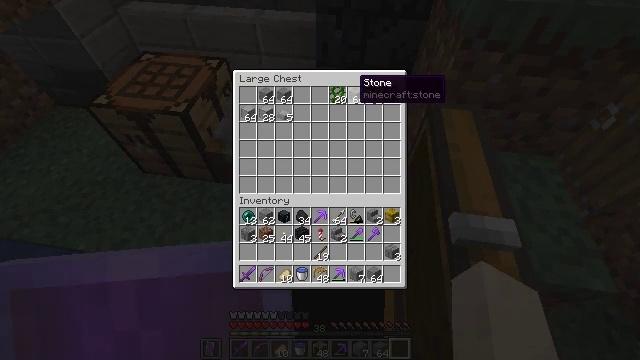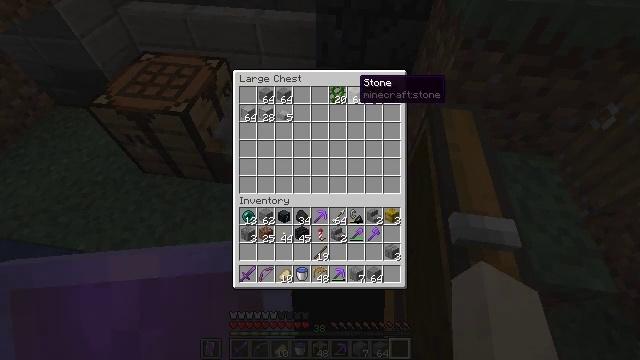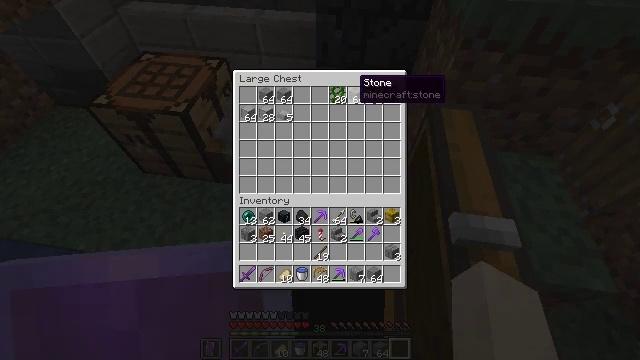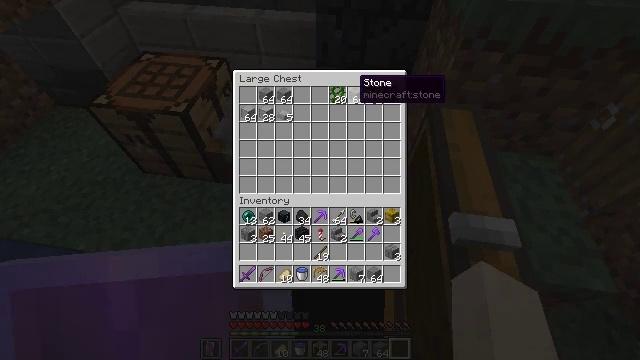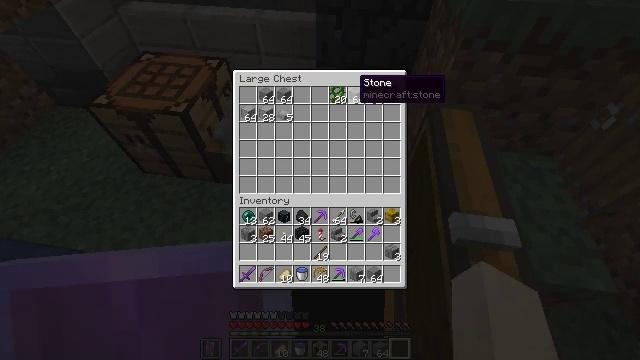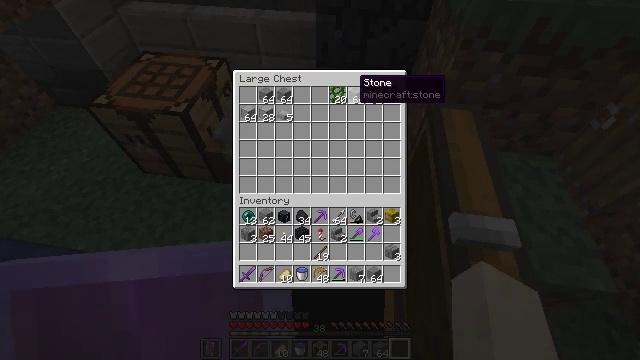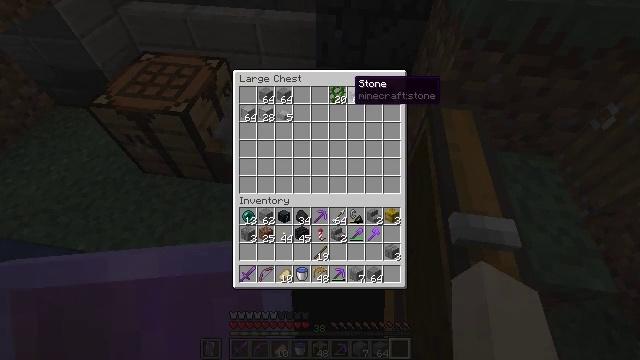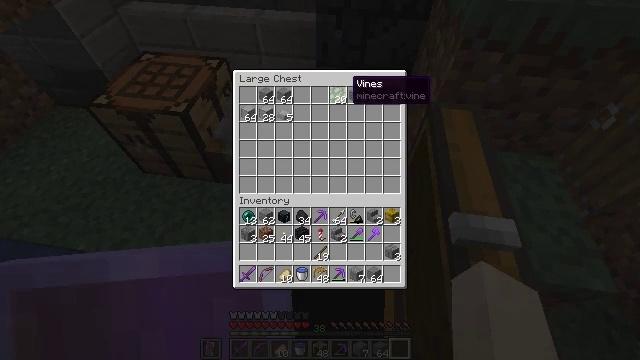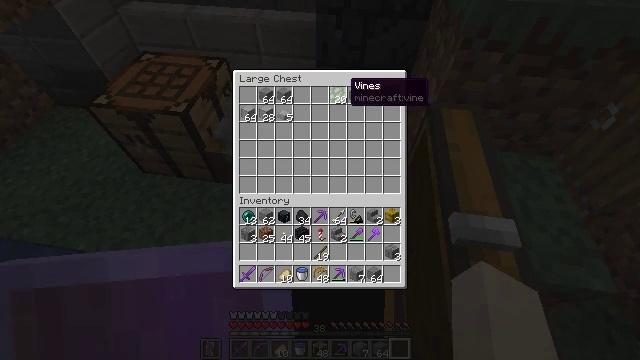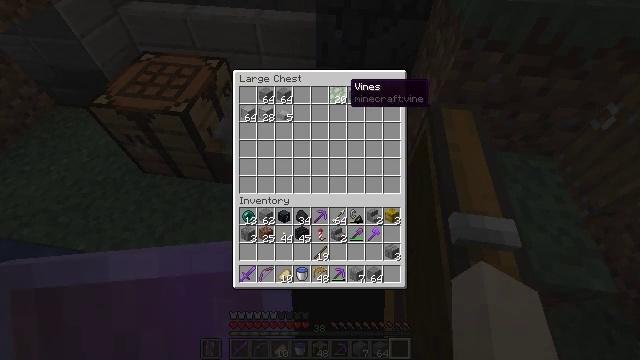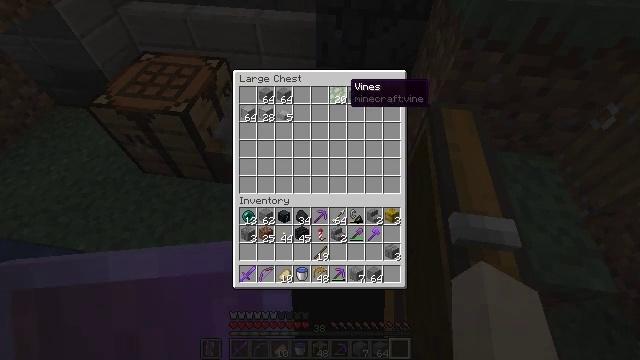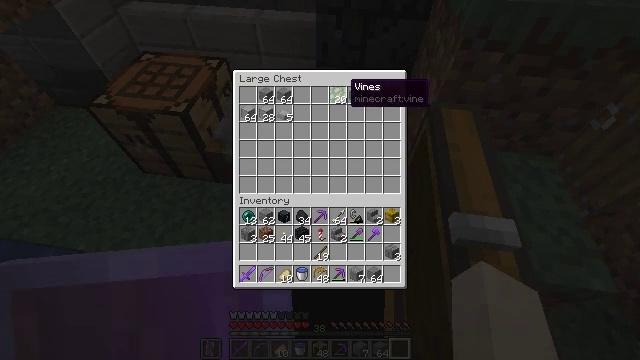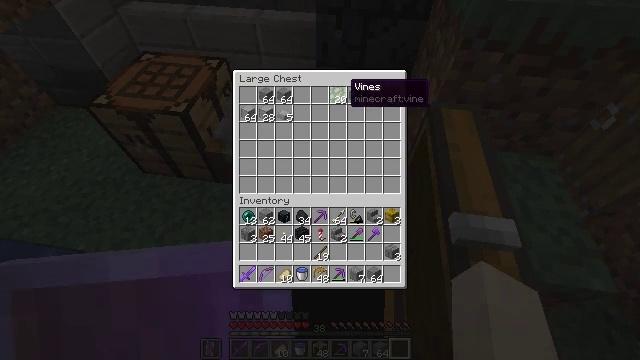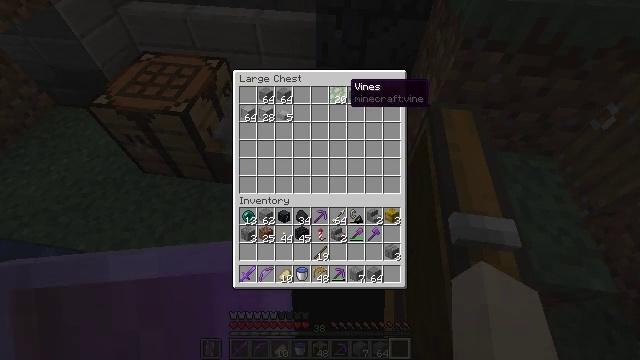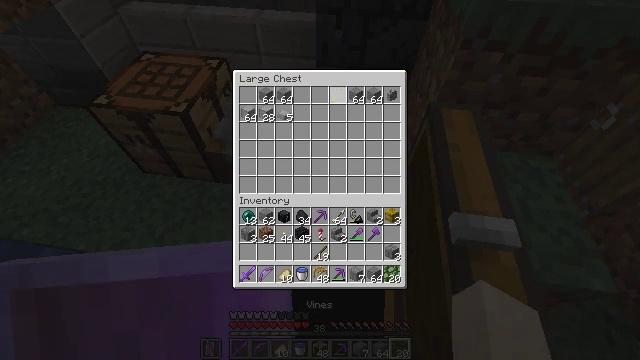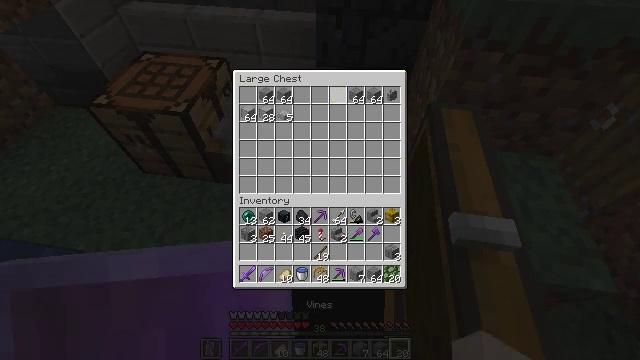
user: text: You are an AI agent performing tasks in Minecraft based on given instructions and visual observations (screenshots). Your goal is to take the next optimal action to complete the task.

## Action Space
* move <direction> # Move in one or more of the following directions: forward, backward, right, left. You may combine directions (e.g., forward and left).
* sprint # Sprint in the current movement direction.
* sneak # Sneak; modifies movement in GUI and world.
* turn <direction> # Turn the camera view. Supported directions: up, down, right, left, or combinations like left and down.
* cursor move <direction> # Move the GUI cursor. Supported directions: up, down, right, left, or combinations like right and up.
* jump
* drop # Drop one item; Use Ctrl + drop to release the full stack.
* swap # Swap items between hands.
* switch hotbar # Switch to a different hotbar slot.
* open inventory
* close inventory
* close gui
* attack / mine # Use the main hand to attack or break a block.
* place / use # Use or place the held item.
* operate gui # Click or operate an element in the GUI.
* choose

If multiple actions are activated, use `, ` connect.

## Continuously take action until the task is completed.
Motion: motion action
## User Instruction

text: Make stone brick stairs with stone bricks.
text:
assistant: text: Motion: no_op
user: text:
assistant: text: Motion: no_op
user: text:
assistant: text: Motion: no_op
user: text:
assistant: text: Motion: no_op
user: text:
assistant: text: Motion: no_op
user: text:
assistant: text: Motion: no_op
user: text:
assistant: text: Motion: no_op
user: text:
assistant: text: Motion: no_op
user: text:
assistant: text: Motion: no_op
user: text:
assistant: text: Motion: sneak
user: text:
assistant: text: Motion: sneak
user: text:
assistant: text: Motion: sneak
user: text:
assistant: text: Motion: sneak
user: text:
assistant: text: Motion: sneak, attack / mine
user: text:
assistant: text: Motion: sneak, attack / mine
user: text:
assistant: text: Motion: sneak, attack / mine
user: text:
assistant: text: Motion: sneak
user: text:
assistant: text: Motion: no_op
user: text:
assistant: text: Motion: no_op
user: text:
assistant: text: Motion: no_op
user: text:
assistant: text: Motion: no_op
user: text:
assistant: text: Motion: turn left
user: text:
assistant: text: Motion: no_op
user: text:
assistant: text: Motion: no_op
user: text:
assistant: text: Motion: no_op
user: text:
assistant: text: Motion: no_op
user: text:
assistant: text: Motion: no_op
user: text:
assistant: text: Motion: no_op
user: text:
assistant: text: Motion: no_op
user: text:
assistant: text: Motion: no_op